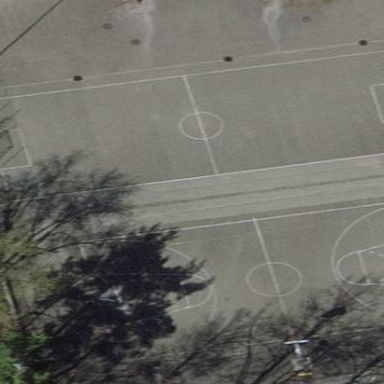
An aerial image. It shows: Basketball court with asphalt surface.